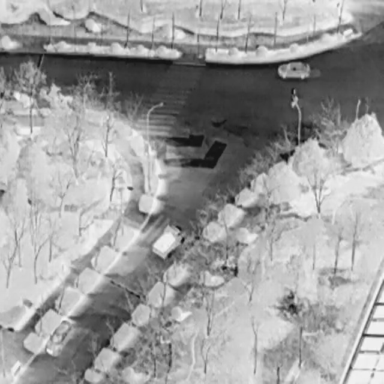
There are three objects shown in the infrared image, including two Cars, and an OtherVehicle.